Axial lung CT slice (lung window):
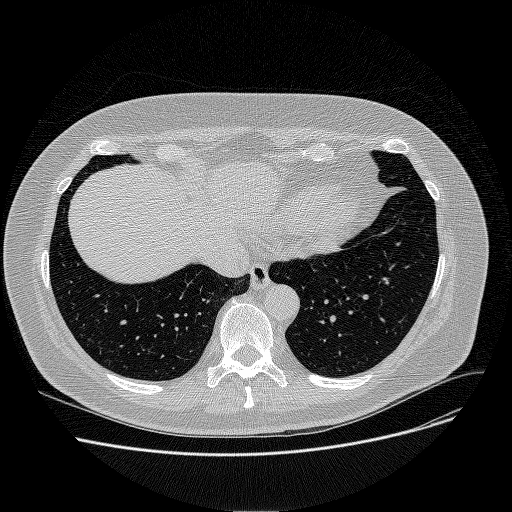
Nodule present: no